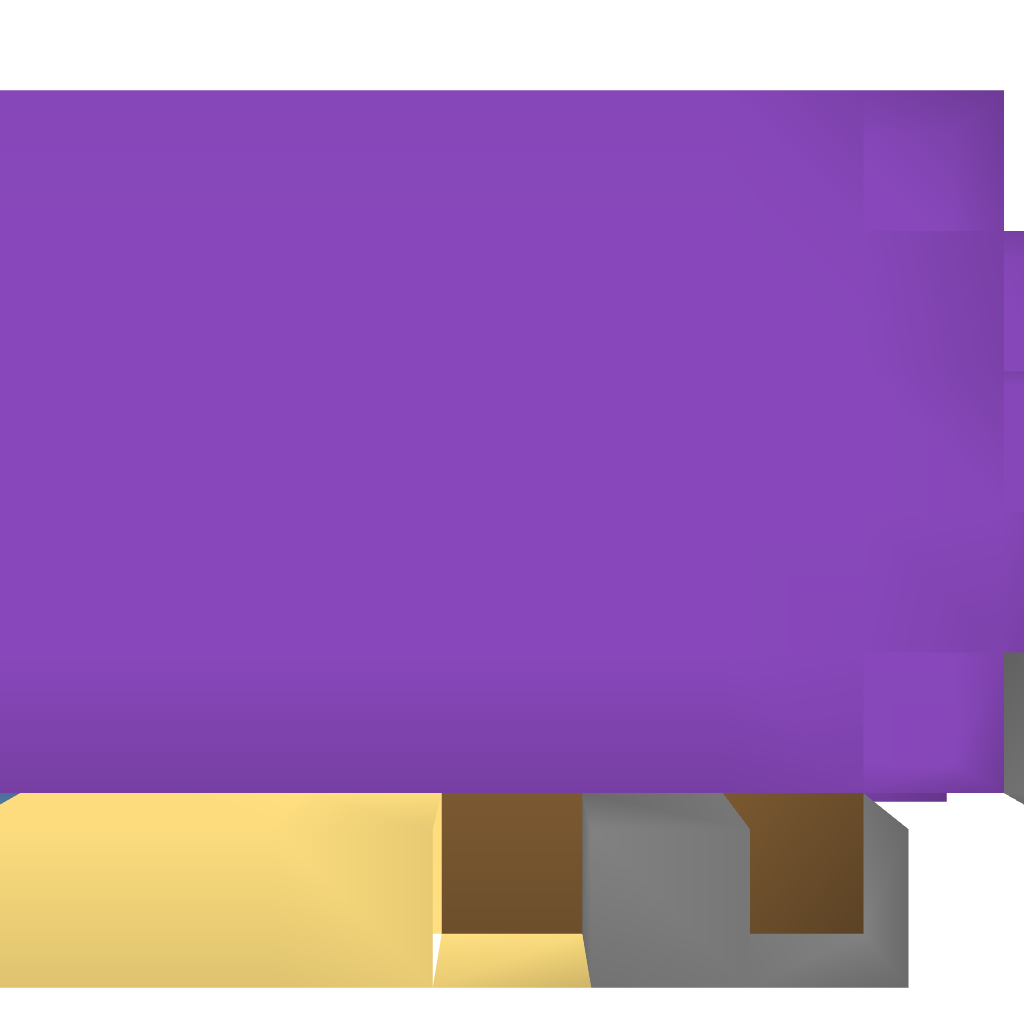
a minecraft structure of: Double TNT Launcher bad low quality